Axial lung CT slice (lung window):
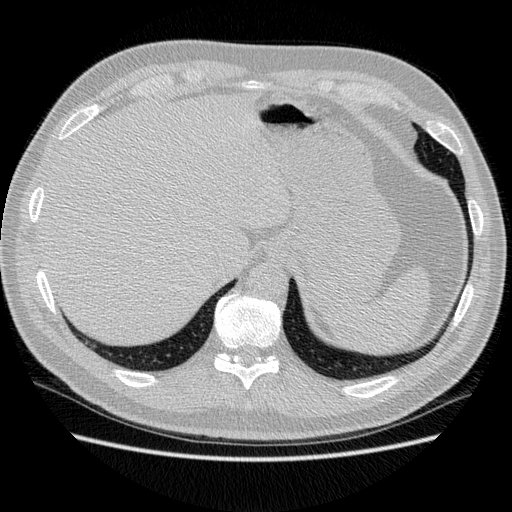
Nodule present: no